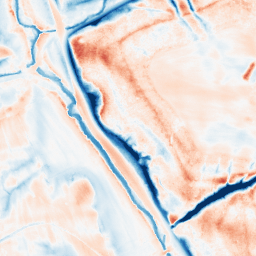
Category: trend_removal
Decomposition family: local_polynomial
Decomposition parameters: window_size: 31
degree: 3
Upsampling method: bicubic
Upsampling parameters: scale: 4
Upsampling scale: 4